Question:
Hello every one,
While taking back up of the database, i got the above error. I know their will be two files log file and data file. the error showing that the media file needs to take a back up. How can i do that.
Could any one please help me doing this.
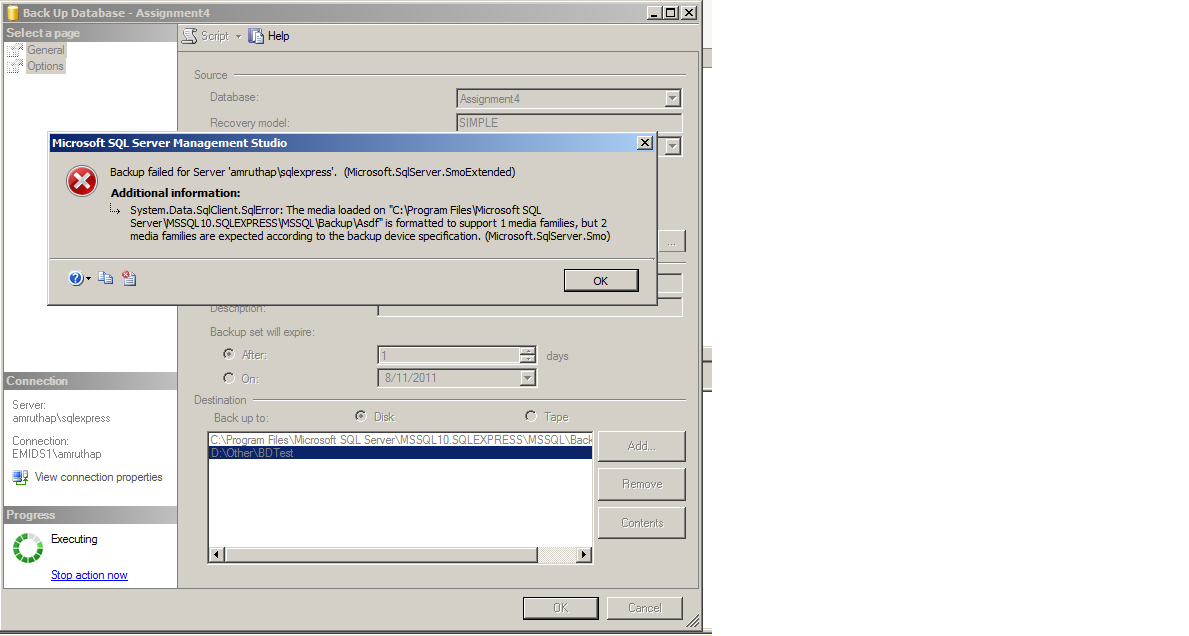
Answer: The destination list in the backup dialogue contains all the items that are going to be used by the backup process. If you mean to use just one, you must one in the list and remove all the others.